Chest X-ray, PA view. Patient: 15 years old, sex M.
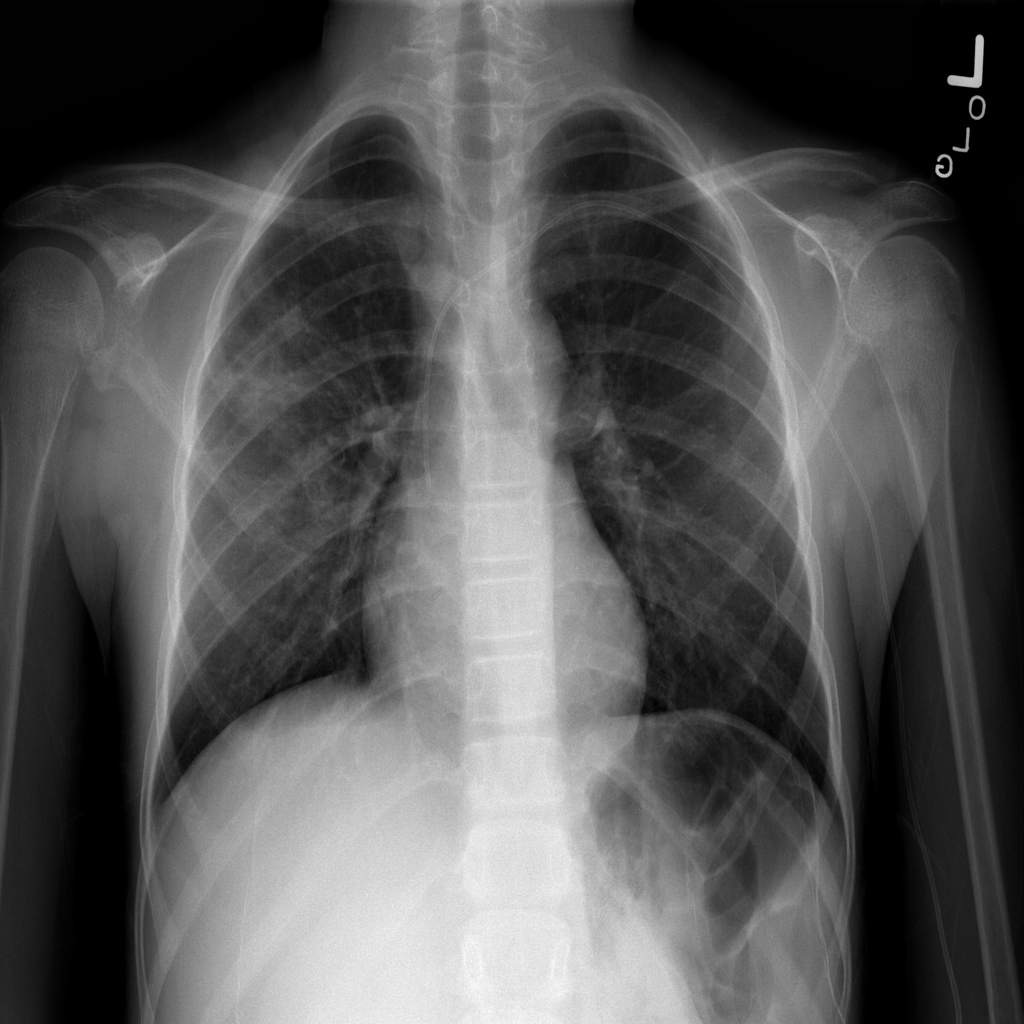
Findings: Infiltration, Pneumonia